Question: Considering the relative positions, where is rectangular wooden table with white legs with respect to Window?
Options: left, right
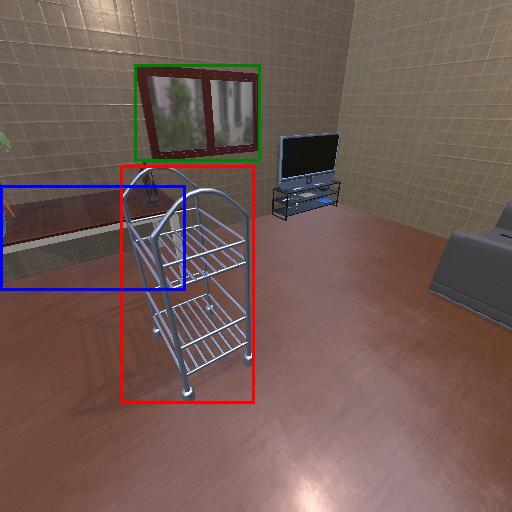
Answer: left